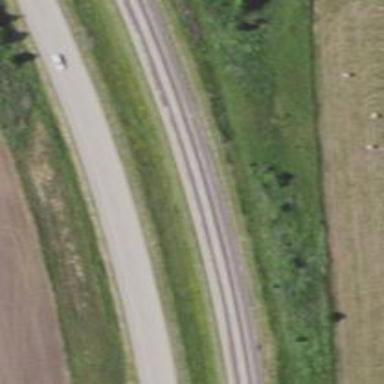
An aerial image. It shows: This image shows trunk highway that functions as expressway.